Question: Im using display table for a 3 column section of my site. Im doing this as I need to vertically center the content of the first column.
How can I move the third column to the right while still keeping its text left aligned?

'''
<span class="cont">
<span class="one">One</span>
<span class="two">One</span>
<span class="three">
<div class="a">Some text and A</div>
<div class="b">Some more text and B</div>
</span>
</span>
.cont {
display: table;
border: 1px solid black;
width: 100%;
}
.one,
.two,
.three {
display: table-cell;
}
.one {
background: grey;
vertical-align: middle;
}
.two {
background: green;
}
'''
<URL>
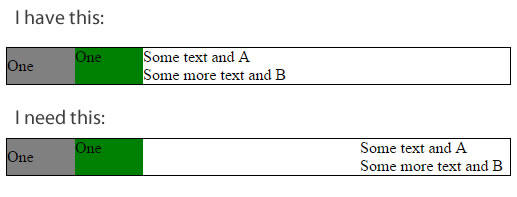
Answer: One simple solution is to use 'float: right' to '.three' class and 'vertical-align: top' to '.two' class:
'''
.cont {
display: table;
border: 1px solid black;
width: 100%;
}
.one,
.two,
.three {
display: table-cell;
}
.one {
background: grey;
vertical-align: middle;
}
.two {
background: green;
vertical-align: top;
}
.three {
float: right;
}
'''
'''
<span class="cont">
<span class="one">One</span>
<span class="two">One</span>
<span class="three">
<div class="a">Some text and A</div>
<div class="b">Some more text and B</div>
</span>
</span>
'''